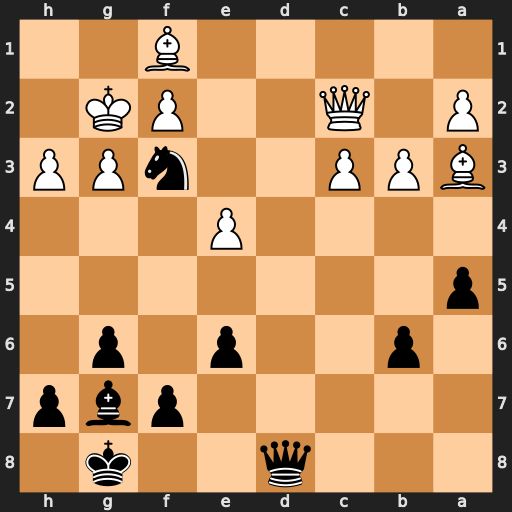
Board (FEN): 3q2k1/5pbp/1p2p1p1/p7/4P3/BPP2nPP/P1Q2PK1/5B2
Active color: b
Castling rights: -
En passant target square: -
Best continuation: Ne1+ Kg1 Nxc2